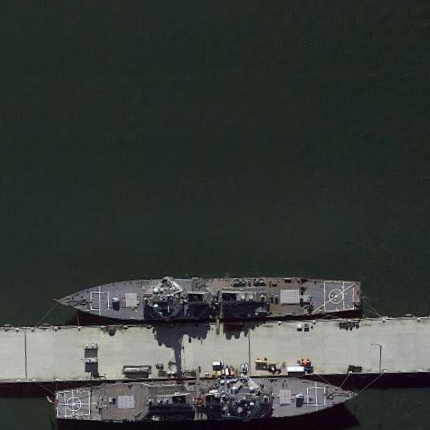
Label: destroyer